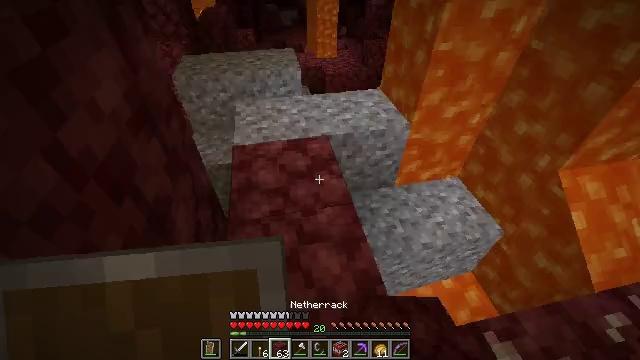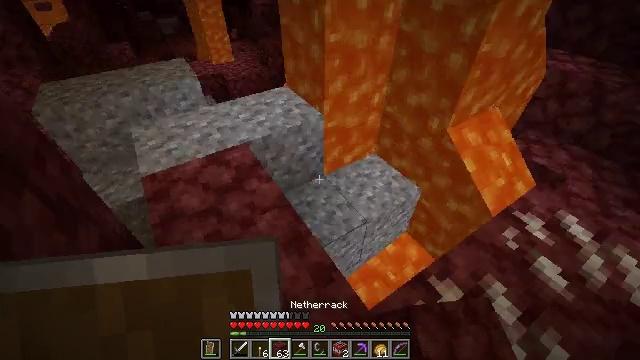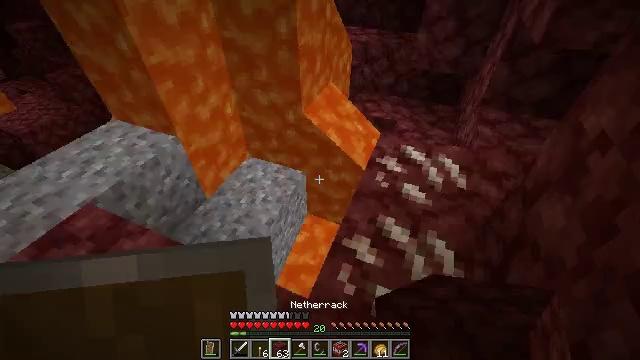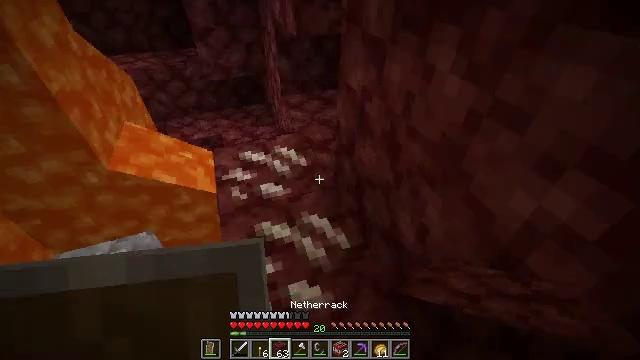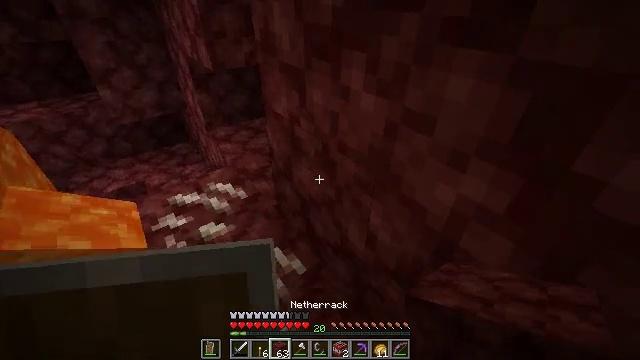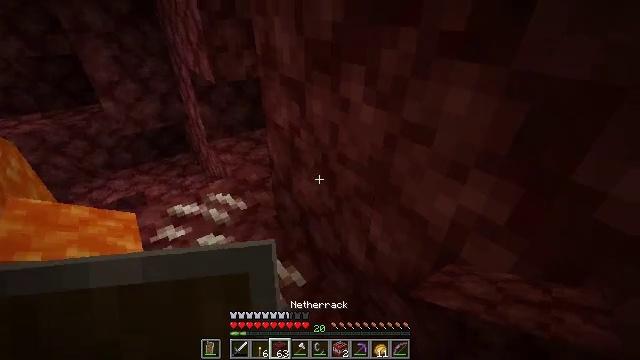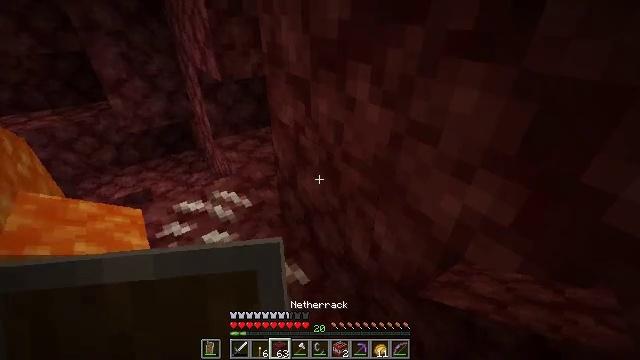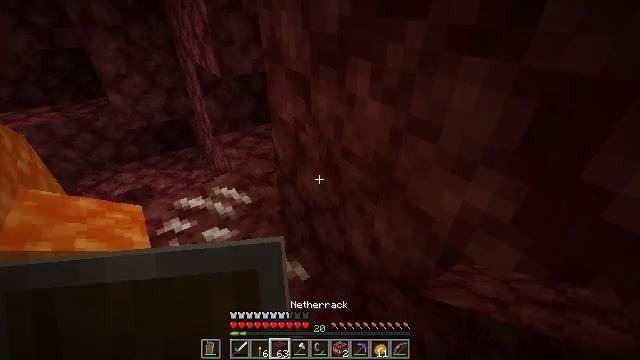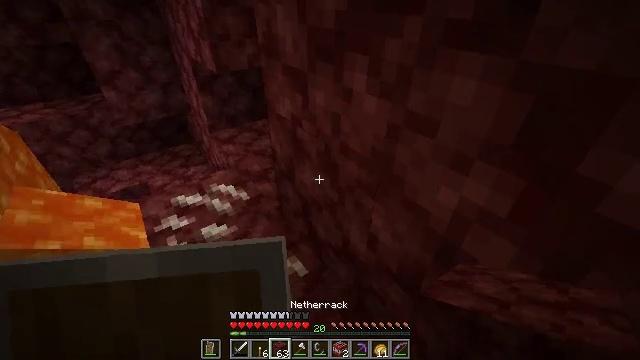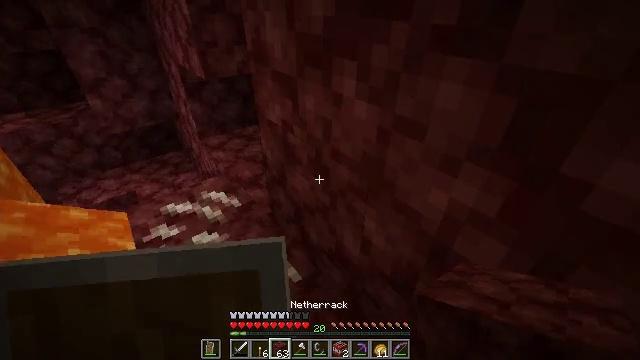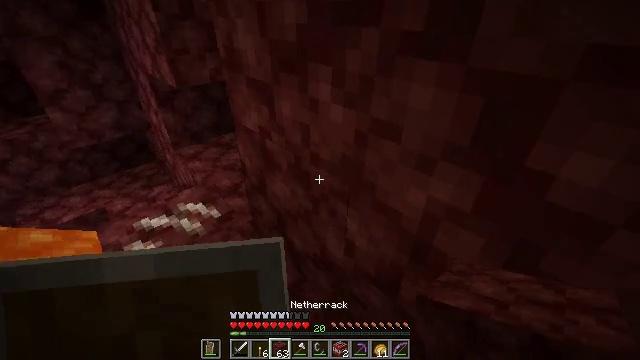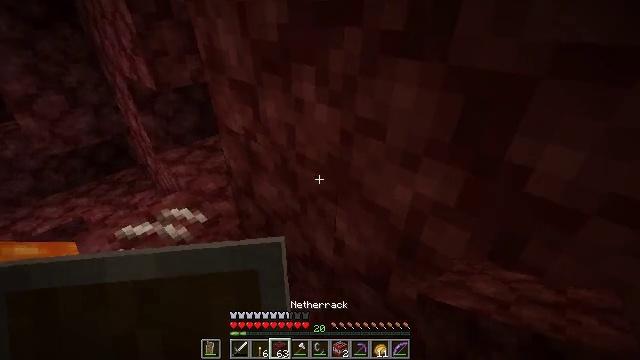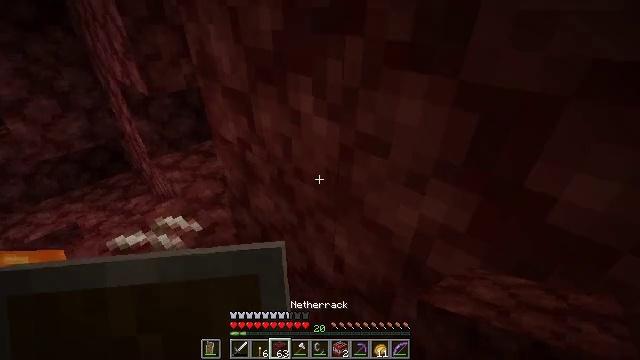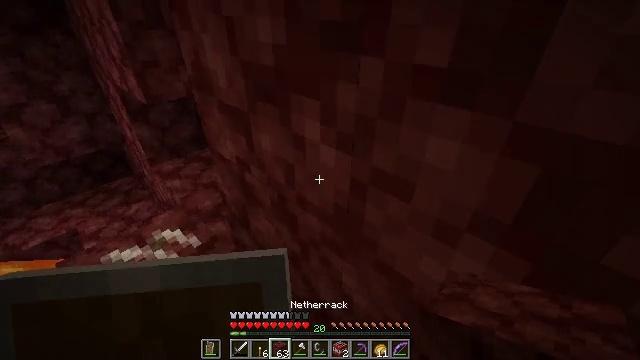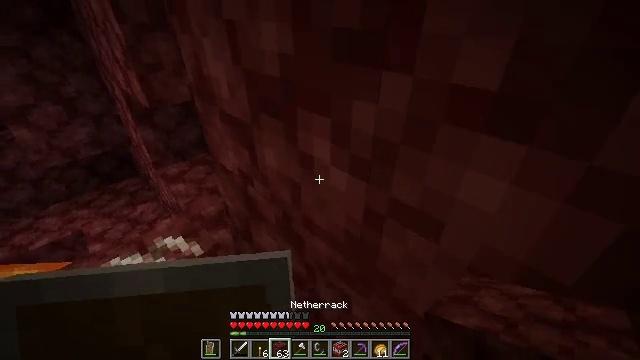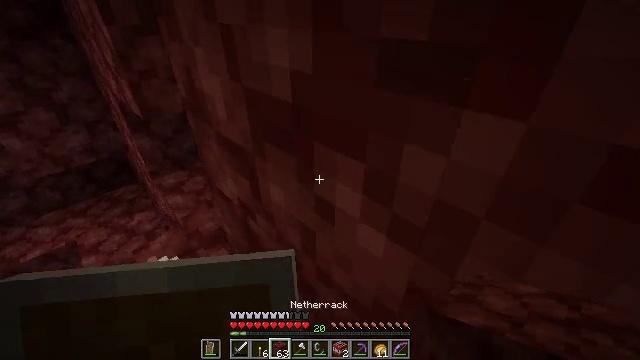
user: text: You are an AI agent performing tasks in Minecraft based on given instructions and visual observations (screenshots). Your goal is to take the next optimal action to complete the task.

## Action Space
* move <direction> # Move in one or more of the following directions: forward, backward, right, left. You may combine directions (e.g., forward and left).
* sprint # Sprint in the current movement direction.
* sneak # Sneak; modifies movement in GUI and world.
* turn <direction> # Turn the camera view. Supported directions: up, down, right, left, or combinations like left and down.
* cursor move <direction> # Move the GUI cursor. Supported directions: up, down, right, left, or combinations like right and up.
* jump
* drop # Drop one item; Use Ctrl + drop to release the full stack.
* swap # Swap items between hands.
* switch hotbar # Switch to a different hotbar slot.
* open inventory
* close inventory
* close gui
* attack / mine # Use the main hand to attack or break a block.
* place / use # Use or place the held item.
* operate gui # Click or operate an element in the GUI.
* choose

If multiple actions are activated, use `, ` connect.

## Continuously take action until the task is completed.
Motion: motion action
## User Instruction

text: Use a strong pickaxe to gather ancient debris.
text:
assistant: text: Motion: turn right
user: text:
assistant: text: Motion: turn right
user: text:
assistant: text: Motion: turn right and up
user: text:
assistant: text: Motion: turn right and up
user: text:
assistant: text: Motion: turn up
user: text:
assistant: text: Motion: turn left
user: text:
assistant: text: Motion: no_op
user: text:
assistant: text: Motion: no_op
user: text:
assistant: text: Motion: turn right and up
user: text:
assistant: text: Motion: turn right and up
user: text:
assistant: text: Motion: turn right
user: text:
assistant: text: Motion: move forward
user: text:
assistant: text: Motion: move forward, turn left
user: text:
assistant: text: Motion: move forward, turn left
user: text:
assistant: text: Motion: move forward
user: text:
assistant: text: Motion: move forward
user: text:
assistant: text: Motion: move forward
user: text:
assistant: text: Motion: move forward
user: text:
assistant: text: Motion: move forward
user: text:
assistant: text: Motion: move forward
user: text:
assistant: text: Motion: move forward
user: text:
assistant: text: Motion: no_op
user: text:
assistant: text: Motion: no_op
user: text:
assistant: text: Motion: no_op
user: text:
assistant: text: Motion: no_op
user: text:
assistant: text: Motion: no_op
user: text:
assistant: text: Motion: no_op
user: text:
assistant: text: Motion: no_op
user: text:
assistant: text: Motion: no_op
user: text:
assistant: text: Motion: no_op